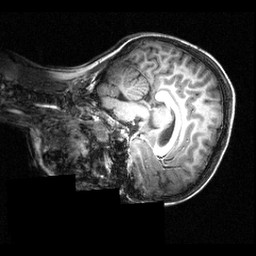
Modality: T1w
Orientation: sagittal
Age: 12
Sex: female
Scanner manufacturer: siemens
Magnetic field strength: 3.951 T
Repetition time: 1.5 s
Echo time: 0.00335 s